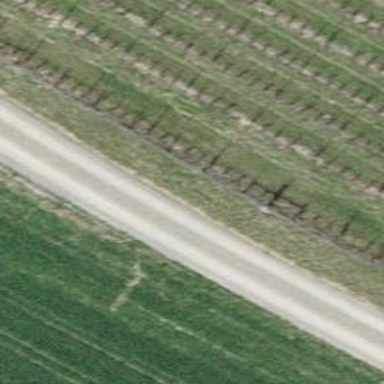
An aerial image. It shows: Unpaved track with grade2 track type.